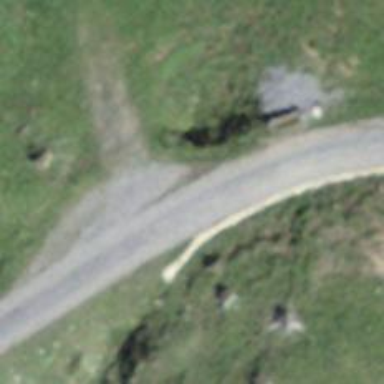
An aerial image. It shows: Passing place on the road.